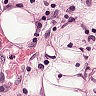
Metastatic tissue present: yes